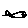
Label: fish